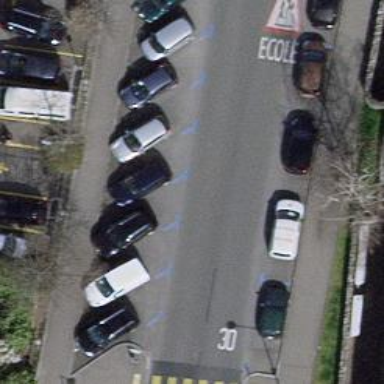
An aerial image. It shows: Diagonal street-side parking with asphalt surface.